Question: I am trying to add a the 'UINavigationController' 'UIToolbar' to the top of the view, (under the navigation controller.
My view is a 'UITableViewController'... so there is that to deal with. Currently I am just positioning the 'UIToolbar' that appears at the bottom of the view where I want it to display using
'''
[self.navigationController.toolbar setFrame:CGRectMake(0, 60, 320, 30)];
'''
this positions the toolbar in the correct place I would like it to appear, However there is a problem with where its positioned, which I will explain.
When you set a 'UINavigationController' toolbar to be displayed it puts itself at the bottom of the view and pushes the UITableView up so the toolbar does not cover the tableview. However when I change the position of the toolbar the tableview still thinks the toolbar is at the bottom of the screen meaning the toolbar does not meet flush at the bottom of the screen how I would like it too.
So my question is how can I get the toolbar to display directly below the navigation controller bar and push the tableview down abit to accommodate for the toolbar in its new position.
I hope this all makes sense, Any help I would like to than in advance and below is the current code I am using (all be it basic I am still abit perplexed about whats going on behind the scenes for this to happen).
'''
- (void) viewDidLoad
{
//..
[self.navigationController setToolbarHidden:NO animated:YES];
[self.navigationController.toolbar setFrame:CGRectMake(0, 60, 320, 30)];
self.navigationController.toolbar.tintColor = [UIColor lightGrayColor];
//..
}
'''
# update
this is currently what the toolbar is doing to my tableview

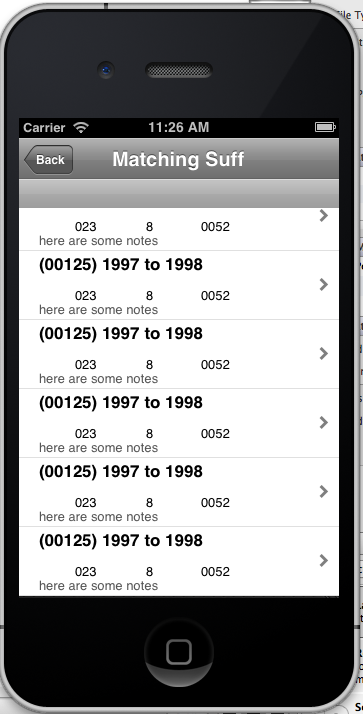
Answer: Call setFrame on your UITableView to move it into positon.
'''
float y = self.navigationController.toolbar.frame.origin.y + self.navigationController.toolbar.frame.size.height;
[myTable setFrame:CGRectMake(0, y, self.view.frame.size.width, self.view.frame.size.height-y)];
'''